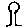
Label: tree